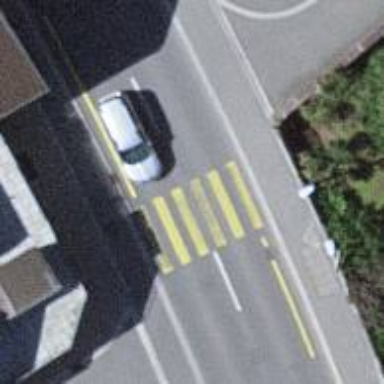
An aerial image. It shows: Marked crossing with zebra stripes on the road.